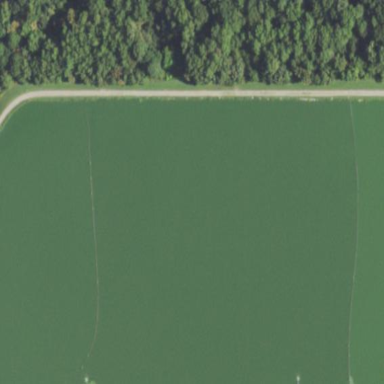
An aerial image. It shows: Pond with natural water.